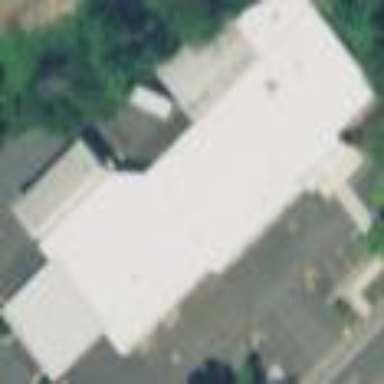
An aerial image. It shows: Building housing tires shop.